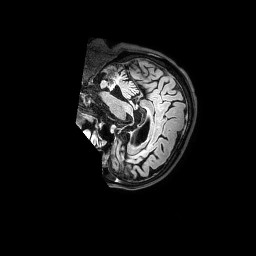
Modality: FLAIR
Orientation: sagittal
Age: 78
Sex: male
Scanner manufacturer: philips
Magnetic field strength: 3 T
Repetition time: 4.8 s
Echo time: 0.2795 s